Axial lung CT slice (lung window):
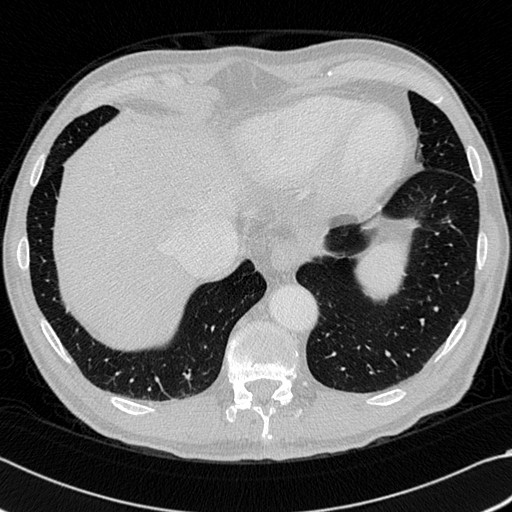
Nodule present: no